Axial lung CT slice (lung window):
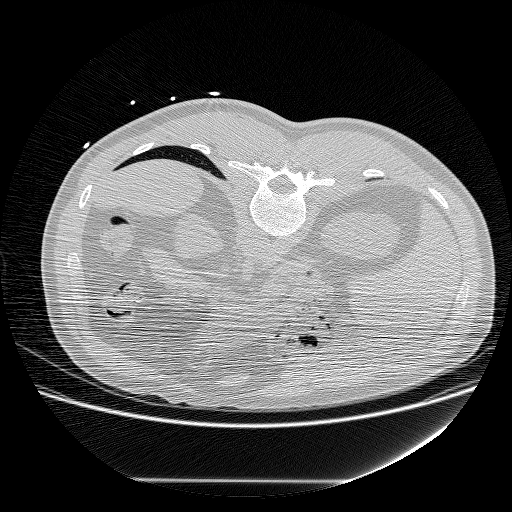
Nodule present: no